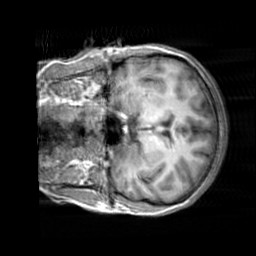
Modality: T1w
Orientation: coronal
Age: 20
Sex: female
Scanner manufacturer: siemens
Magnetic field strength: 3 T
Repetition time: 2.3 s
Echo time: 0.00303 s